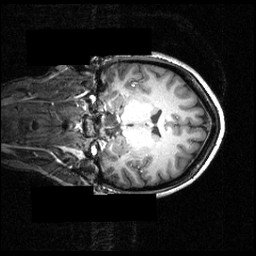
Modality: T1w
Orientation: coronal
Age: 21
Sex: female
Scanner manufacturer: siemens
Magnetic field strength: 3.951 T
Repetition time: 1.5 s
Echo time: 0.00335 s